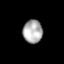
Tissue: lung
Cell type: Others
Senescence score: 0.2371
Nuclear area (px): 443
Mean DAPI intensity: 173.799